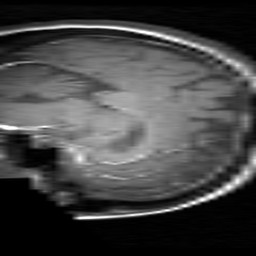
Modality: T1w
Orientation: sagittal